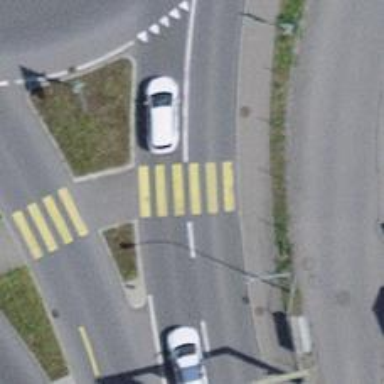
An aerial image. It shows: Uncontrolled zebra crossing with notable zebra markings.